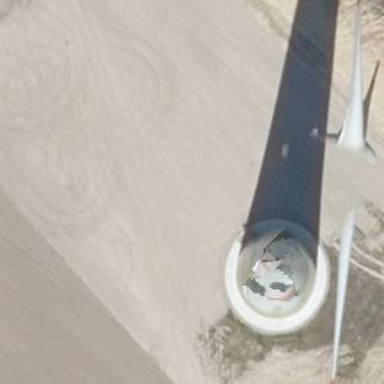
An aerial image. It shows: Wind generator powered by horizontal-axis wind turbine.